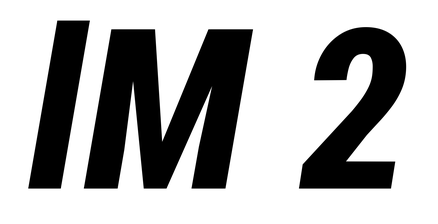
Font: Roboto-Italic_Condensed_ExtraBold_Italic